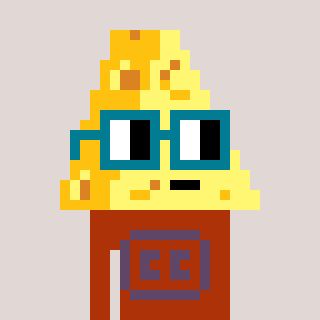
a pixel art character with square dark green glasses, a cheese-shaped head and a hotbrown-colored body on a warm background